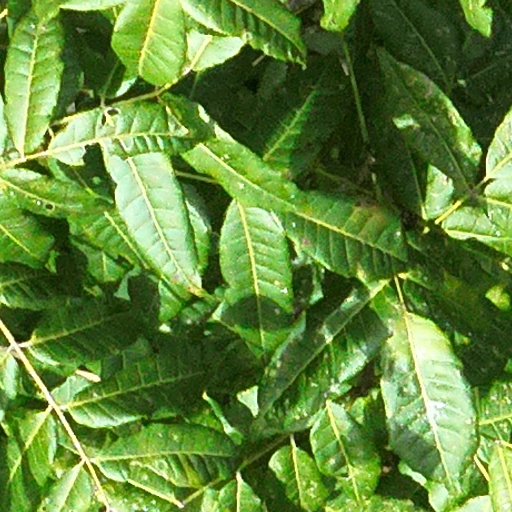
Species: Astronium graveolens
GBIF accepted scientific name: Astronium graveolens
Crown area (m\u00b2): 134.015